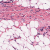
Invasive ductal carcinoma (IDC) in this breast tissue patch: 0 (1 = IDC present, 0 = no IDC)